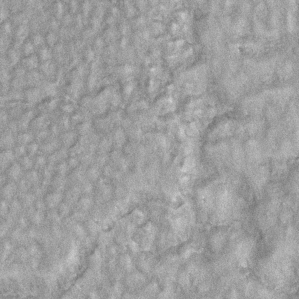
Label: frost